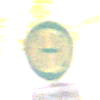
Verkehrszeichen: Haltestelle
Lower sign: ZeitangabenMitBeschraenkungAufWochentage5
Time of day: MorningAfternoon
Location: Outdoor (Suburban)
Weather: PartlyCloudy
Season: NotSpecified
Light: Natural